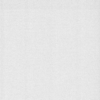
Label: dusty